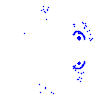
Particle: pion